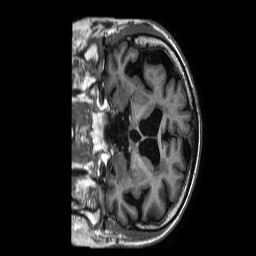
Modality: T1w
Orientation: coronal
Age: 84
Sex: male
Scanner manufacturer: philips
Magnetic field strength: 1.5 T
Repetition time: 0.008326 s
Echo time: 0.003826 s